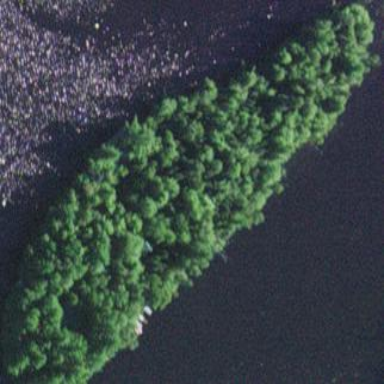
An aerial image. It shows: Island covered with woodland.